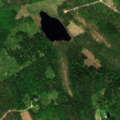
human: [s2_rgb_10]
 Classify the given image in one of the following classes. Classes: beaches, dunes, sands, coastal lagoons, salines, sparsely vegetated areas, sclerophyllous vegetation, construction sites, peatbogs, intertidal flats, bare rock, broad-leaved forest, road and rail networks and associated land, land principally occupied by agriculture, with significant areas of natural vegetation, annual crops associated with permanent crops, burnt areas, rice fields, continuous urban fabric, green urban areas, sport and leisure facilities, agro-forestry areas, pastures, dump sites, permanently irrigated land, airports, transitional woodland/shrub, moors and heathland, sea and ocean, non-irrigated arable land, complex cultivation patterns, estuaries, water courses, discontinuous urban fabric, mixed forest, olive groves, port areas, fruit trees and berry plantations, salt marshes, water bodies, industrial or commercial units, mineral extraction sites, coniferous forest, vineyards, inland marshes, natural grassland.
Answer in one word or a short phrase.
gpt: coniferous forest, mixed forest